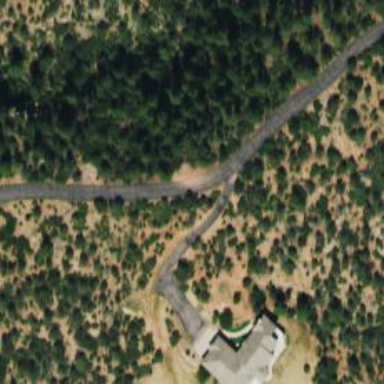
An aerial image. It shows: Driveway leading to service road.